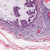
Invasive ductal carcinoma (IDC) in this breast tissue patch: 1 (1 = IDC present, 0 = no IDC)